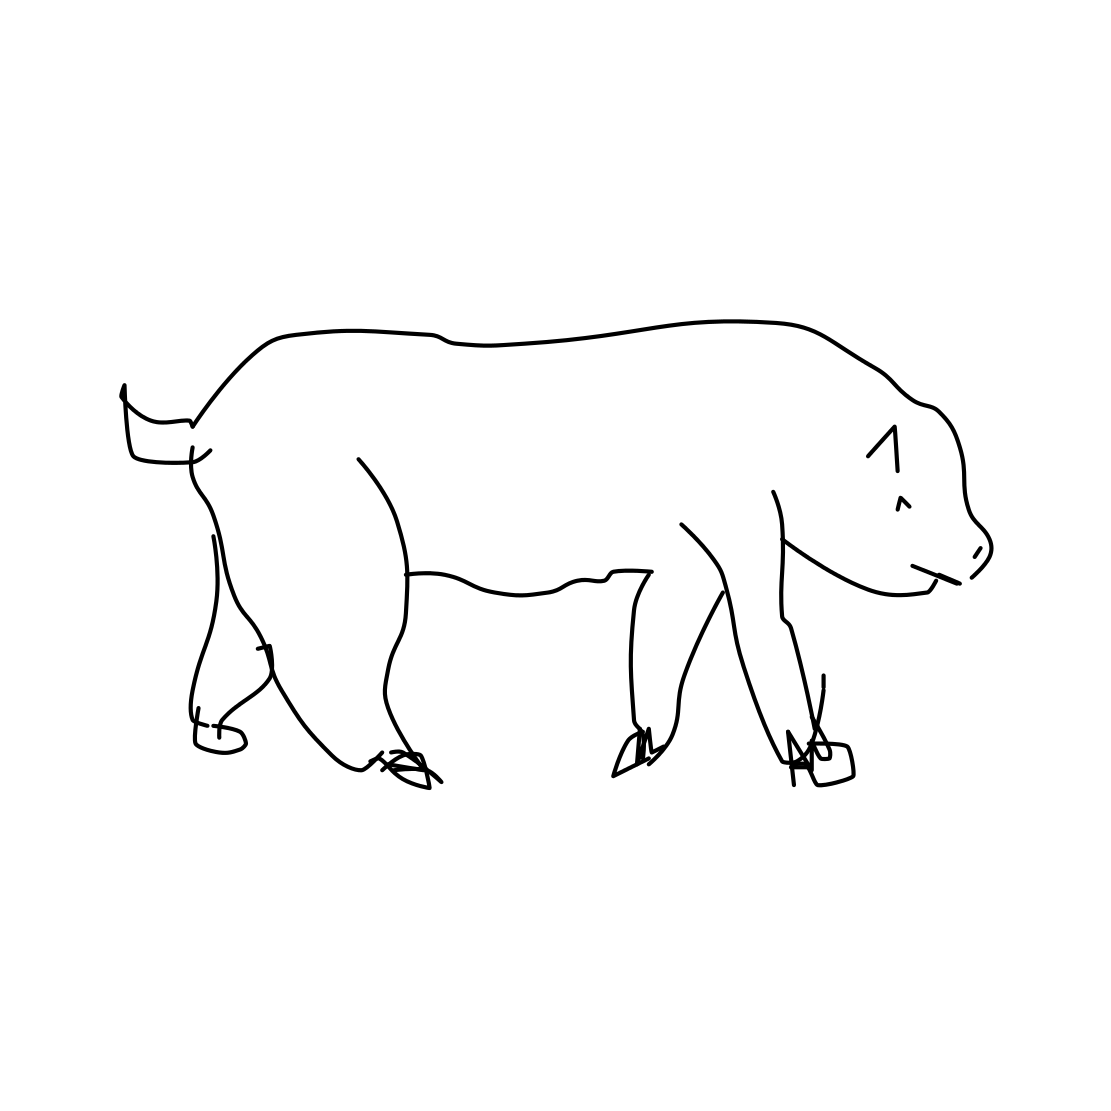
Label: bear (animal)